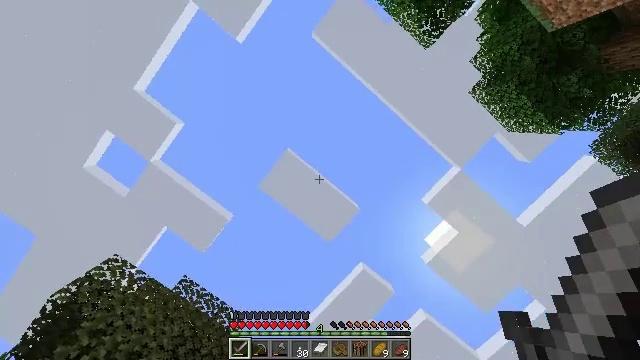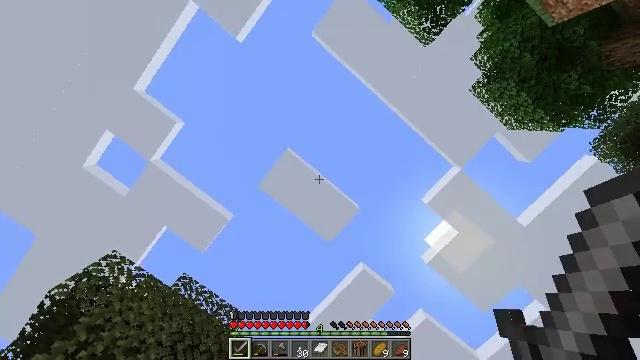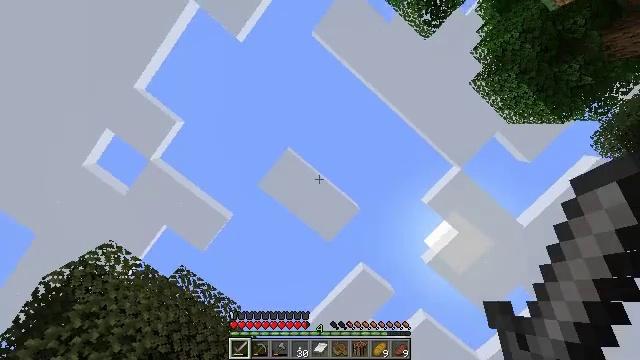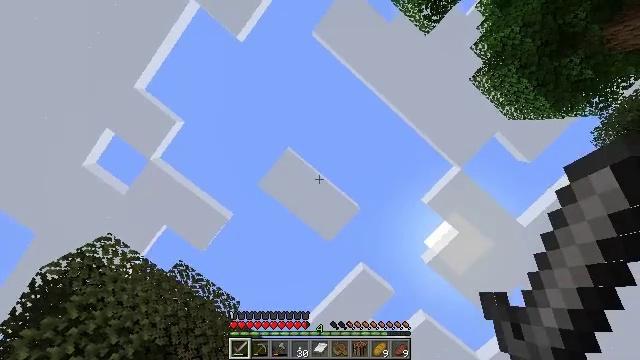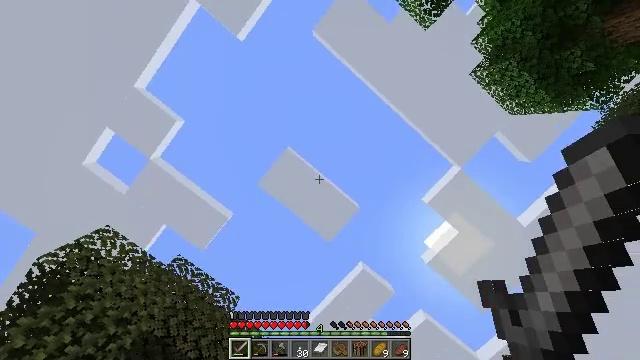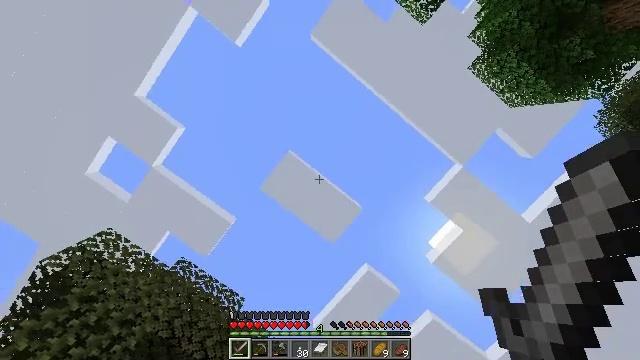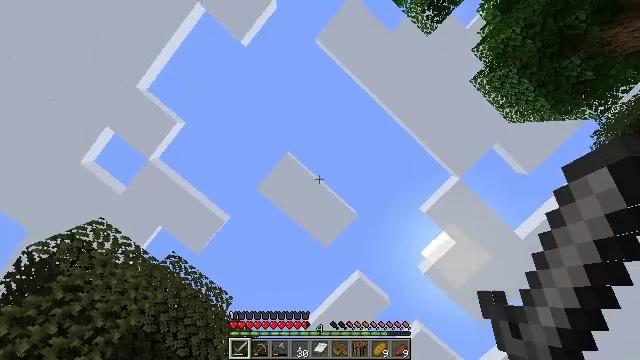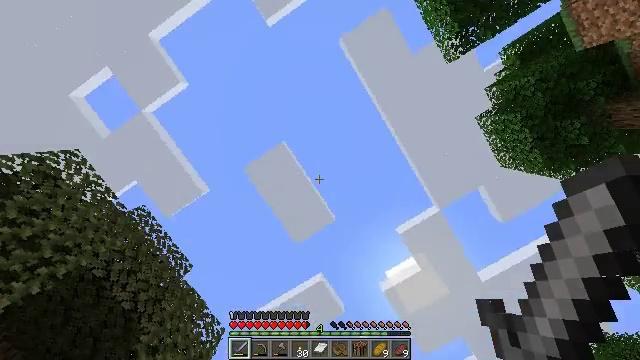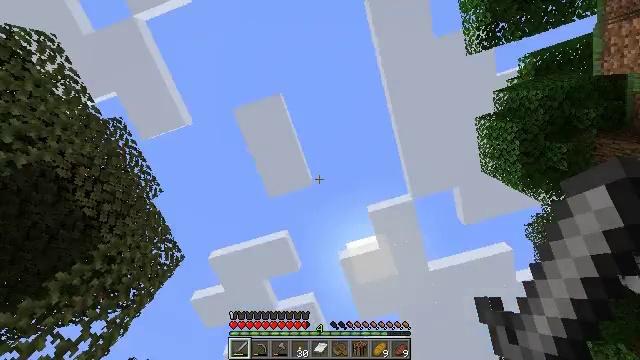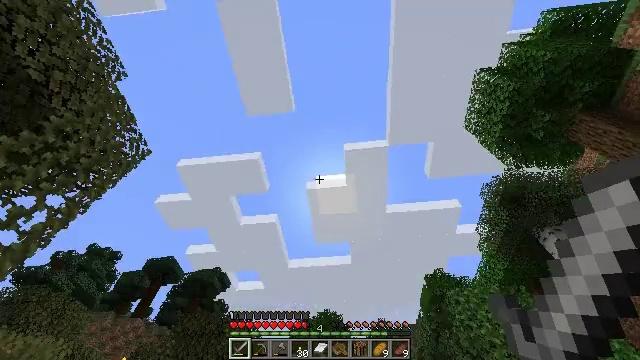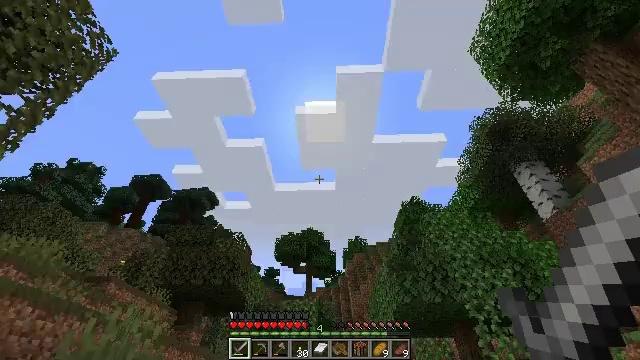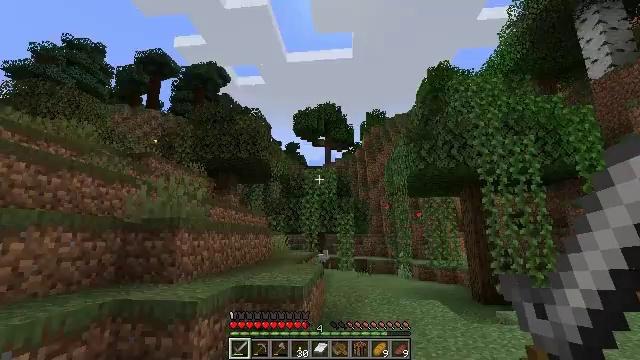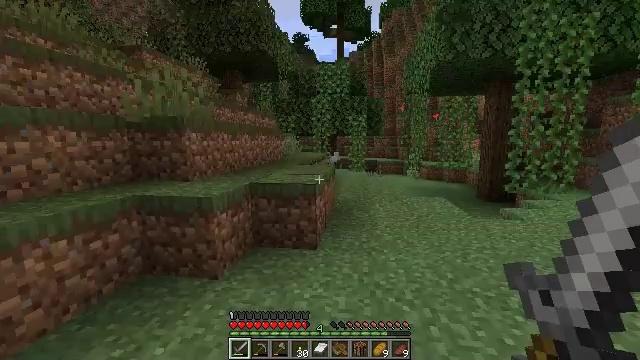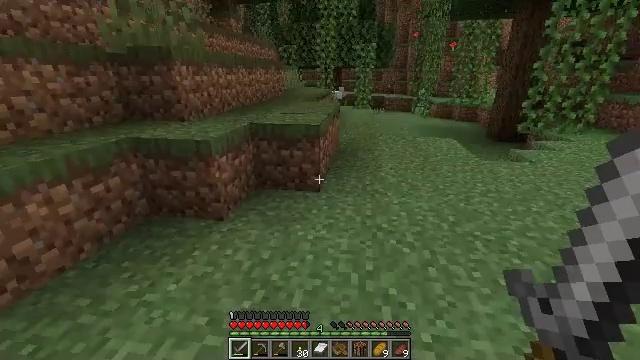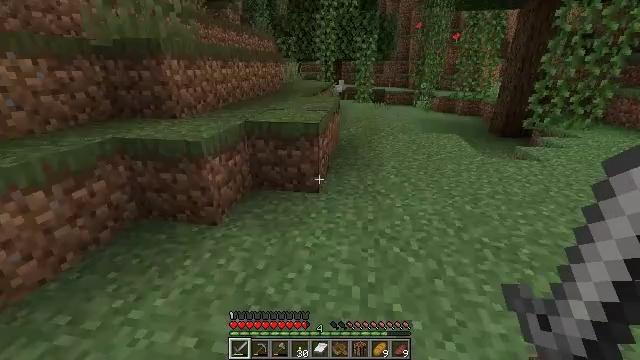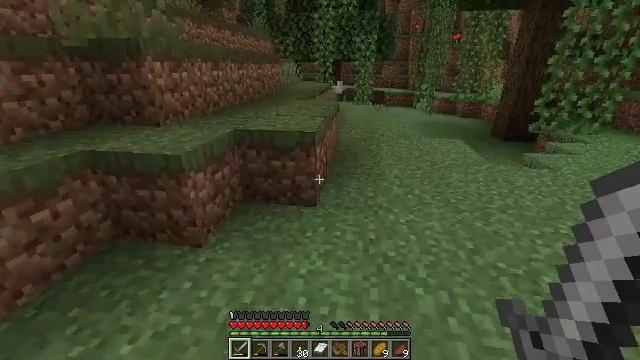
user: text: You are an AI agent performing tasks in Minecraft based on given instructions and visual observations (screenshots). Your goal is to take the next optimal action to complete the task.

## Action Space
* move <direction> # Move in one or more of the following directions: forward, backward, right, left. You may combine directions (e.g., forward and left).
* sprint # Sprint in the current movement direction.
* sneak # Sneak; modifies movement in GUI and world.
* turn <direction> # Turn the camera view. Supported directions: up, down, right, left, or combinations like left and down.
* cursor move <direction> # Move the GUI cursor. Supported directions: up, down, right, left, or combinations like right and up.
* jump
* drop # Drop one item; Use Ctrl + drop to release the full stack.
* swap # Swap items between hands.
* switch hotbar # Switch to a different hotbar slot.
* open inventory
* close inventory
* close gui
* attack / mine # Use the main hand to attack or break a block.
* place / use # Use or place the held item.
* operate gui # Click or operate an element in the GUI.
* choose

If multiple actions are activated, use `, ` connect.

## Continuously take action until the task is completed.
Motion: motion action
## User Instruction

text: Remove and gather vines.
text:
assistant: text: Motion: move forward
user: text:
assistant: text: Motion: move forward
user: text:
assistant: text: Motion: move forward
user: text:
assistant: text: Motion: move forward
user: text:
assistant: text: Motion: move forward, turn left
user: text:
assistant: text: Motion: move forward, turn right
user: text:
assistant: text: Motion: move forward, turn right
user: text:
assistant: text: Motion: move forward, turn right and down
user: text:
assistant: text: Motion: move forward, turn right and down
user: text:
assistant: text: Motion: move forward, turn right and down
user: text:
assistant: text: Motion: move forward, turn left and down
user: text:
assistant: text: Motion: move forward, turn left and down
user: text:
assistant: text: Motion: move forward, turn down
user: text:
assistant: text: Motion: move forward, turn down
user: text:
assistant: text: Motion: move forward
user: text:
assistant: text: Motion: move forward
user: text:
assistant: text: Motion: move forward
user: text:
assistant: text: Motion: move forward, turn left and down
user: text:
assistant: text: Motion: move forward
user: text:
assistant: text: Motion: move forward, turn right and up
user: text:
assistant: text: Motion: move forward, turn right and up
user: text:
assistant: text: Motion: move forward
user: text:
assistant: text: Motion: move forward, turn right
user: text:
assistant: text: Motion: move forward, turn right and up
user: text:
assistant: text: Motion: move forward, turn right and up
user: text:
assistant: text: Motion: move forward, turn right and up
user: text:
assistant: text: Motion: move forward
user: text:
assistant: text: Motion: move forward
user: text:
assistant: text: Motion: move forward
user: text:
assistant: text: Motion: move forward